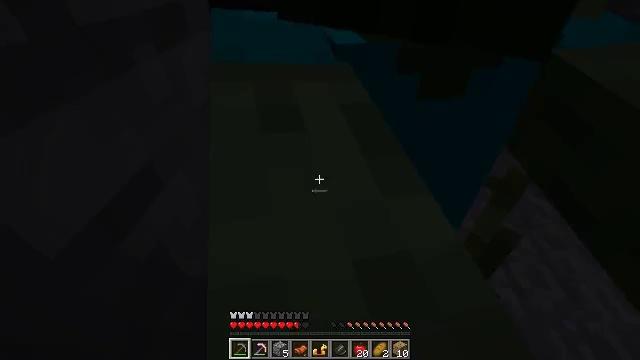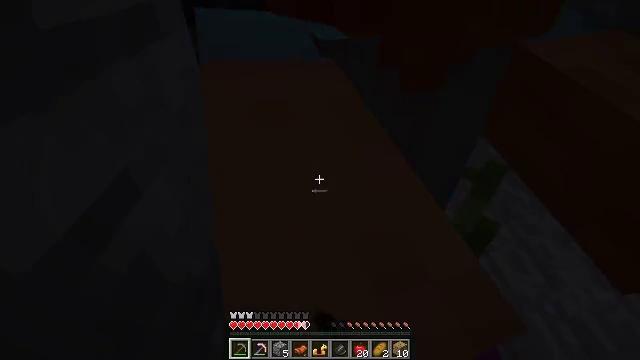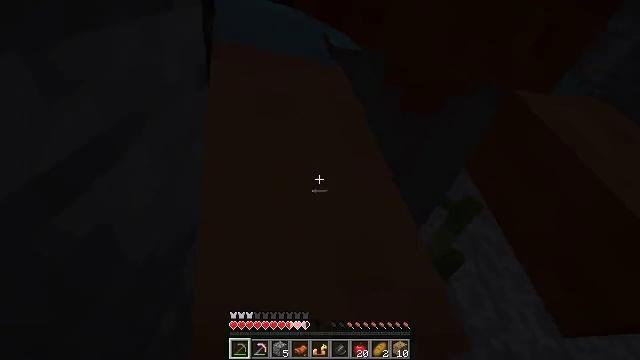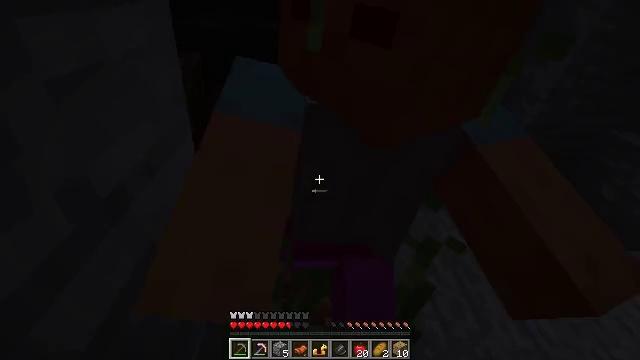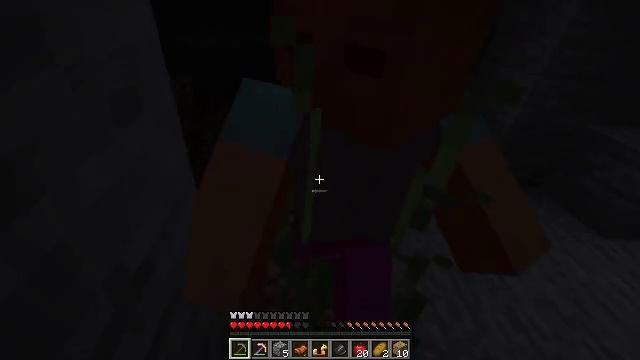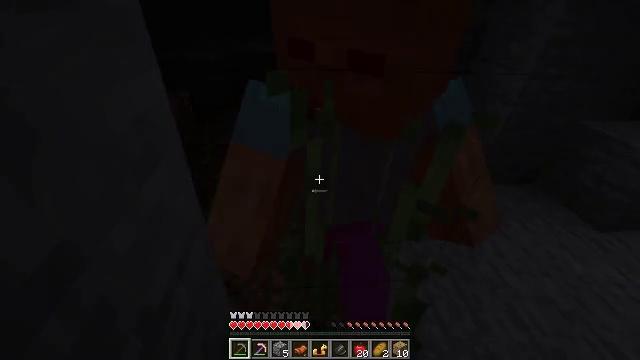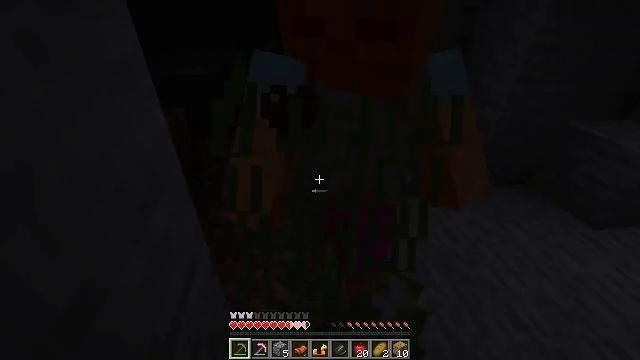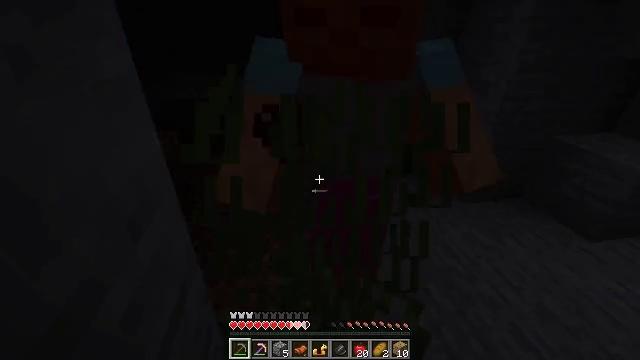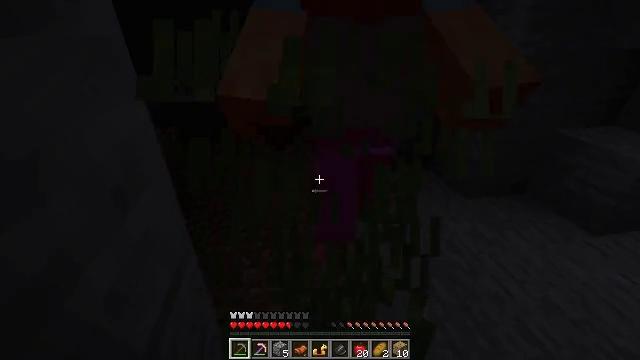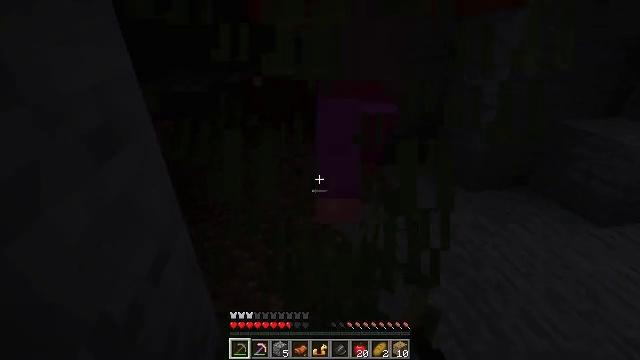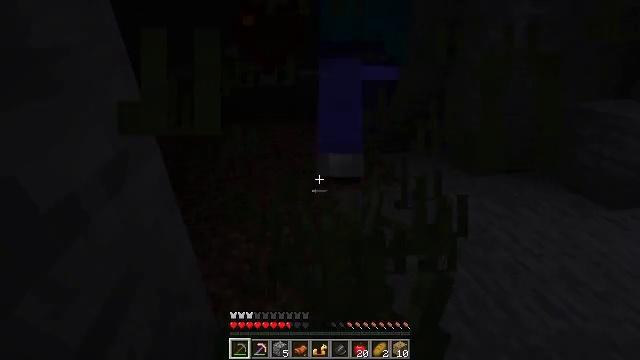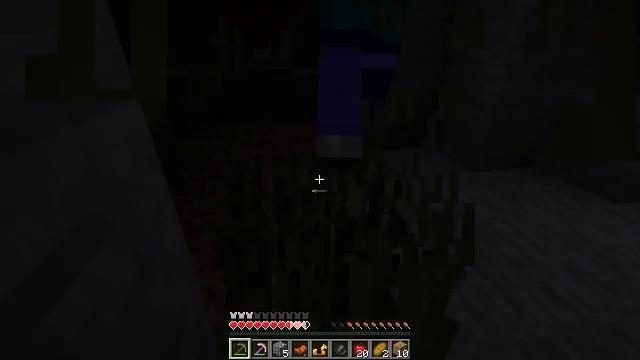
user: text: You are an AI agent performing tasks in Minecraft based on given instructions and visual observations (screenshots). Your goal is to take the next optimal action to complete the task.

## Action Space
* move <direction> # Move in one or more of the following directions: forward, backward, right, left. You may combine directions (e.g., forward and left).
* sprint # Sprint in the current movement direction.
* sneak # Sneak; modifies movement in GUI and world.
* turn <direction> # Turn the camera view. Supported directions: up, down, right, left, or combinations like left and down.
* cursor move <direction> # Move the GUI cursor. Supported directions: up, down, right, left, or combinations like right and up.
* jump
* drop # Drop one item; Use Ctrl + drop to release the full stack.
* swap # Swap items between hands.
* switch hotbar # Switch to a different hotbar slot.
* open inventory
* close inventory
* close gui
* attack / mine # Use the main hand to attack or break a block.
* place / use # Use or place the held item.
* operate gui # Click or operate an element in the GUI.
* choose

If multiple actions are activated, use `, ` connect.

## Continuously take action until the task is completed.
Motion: motion action
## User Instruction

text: Harvest tall grass for seeds.
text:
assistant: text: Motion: turn right, attack / mine
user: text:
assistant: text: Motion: turn right and up, attack / mine
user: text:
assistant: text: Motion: turn right and up
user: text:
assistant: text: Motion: attack / mine
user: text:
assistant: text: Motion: attack / mine
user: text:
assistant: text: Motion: turn up, attack / mine
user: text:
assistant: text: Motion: turn right and up
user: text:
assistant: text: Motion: attack / mine
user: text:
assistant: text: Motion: attack / mine
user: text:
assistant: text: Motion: attack / mine
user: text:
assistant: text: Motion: turn up
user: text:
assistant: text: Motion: attack / mine